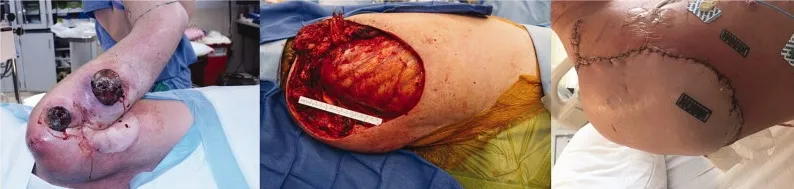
Case I pre-operative mass, intra-operative defect and post-operative healed flap.
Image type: medical_photograph (other_medical_photograph)